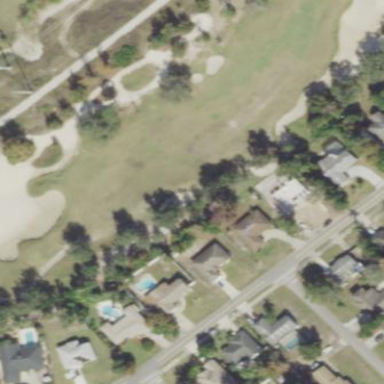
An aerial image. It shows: Golf bunker filled with sandy terrain.